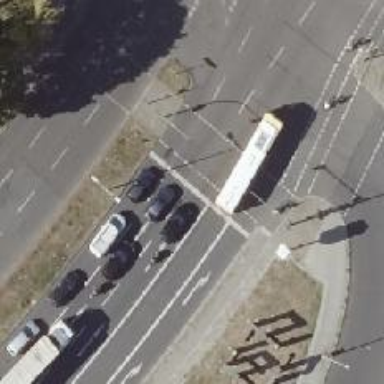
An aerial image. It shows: Road with traffic signals.